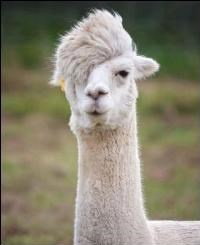
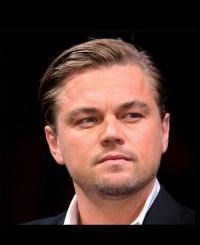
Blend attribute: Hair Style
Blending difficulty: Medium
Creative potential: Medium